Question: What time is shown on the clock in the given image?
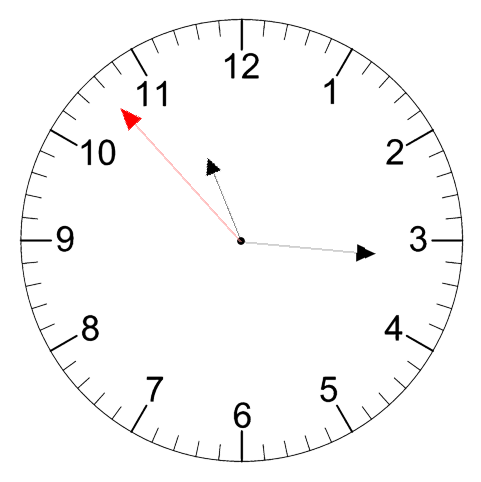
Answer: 11:15:53